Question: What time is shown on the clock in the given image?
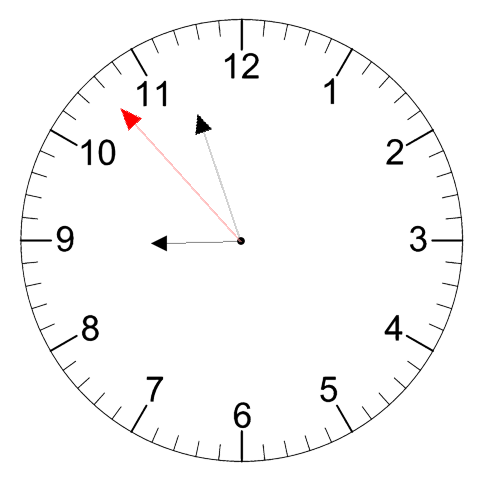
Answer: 08:56:53